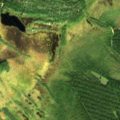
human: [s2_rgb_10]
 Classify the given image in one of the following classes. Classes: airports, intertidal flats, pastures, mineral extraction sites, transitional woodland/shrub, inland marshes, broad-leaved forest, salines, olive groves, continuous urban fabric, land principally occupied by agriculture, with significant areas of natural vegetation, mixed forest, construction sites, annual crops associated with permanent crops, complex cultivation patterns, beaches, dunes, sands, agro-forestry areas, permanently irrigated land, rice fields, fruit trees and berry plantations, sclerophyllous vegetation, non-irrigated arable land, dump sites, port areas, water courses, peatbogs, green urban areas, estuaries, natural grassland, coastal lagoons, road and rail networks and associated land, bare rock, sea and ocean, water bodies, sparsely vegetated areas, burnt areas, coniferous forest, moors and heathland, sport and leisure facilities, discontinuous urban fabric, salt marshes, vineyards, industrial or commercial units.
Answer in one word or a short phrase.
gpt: coniferous forest, mixed forest, transitional woodland/shrub, peatbogs